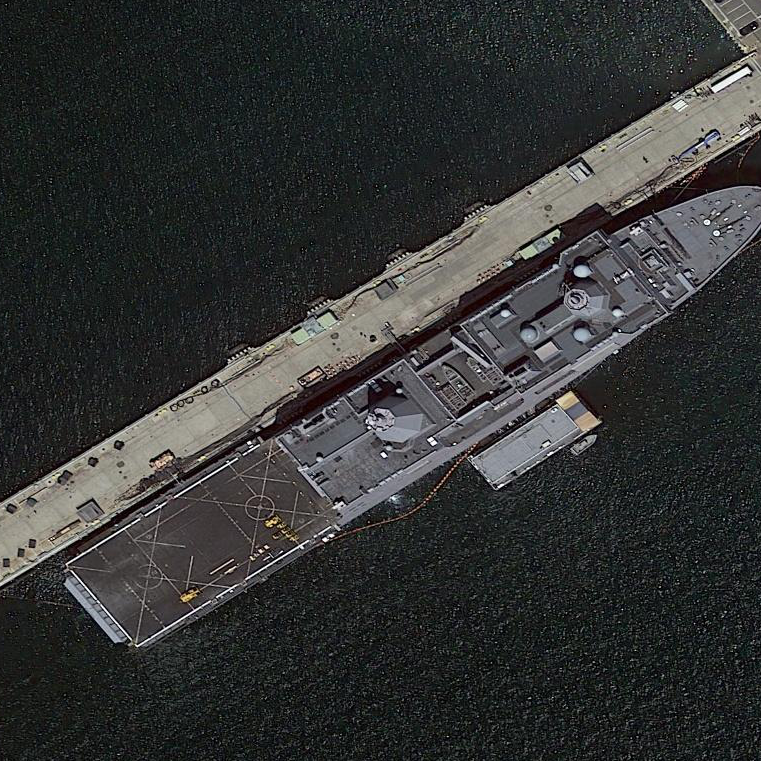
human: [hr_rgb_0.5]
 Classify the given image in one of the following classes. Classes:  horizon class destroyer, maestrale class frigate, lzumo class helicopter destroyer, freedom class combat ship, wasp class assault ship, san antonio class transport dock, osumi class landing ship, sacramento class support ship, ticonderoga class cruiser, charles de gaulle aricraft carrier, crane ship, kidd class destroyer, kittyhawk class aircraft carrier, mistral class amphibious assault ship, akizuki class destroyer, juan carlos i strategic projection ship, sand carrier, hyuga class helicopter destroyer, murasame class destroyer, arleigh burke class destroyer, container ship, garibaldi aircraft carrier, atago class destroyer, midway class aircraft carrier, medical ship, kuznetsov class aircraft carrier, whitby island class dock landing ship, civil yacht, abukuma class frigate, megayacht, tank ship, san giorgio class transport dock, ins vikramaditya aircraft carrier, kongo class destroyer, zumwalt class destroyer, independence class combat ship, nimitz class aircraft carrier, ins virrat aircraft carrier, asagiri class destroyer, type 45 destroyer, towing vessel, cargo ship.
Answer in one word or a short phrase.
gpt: San Antonio class transport dock